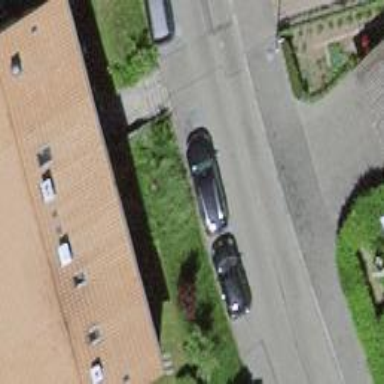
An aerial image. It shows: Residential road with asphalt surface and separate sidewalk.